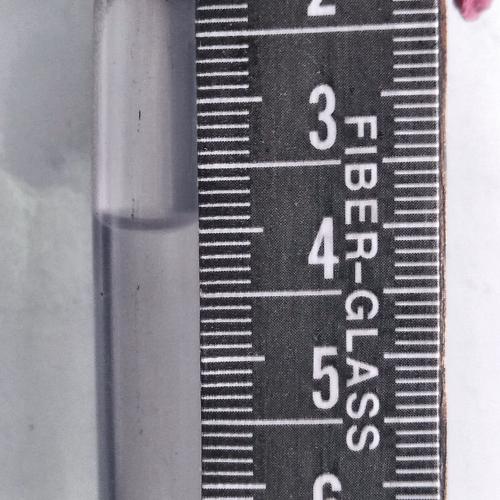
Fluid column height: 3.9 cm